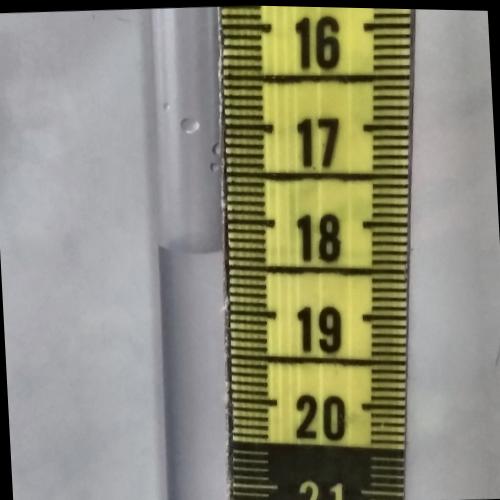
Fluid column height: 18.3 cm